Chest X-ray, PA view. Patient: 55 years old, sex M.
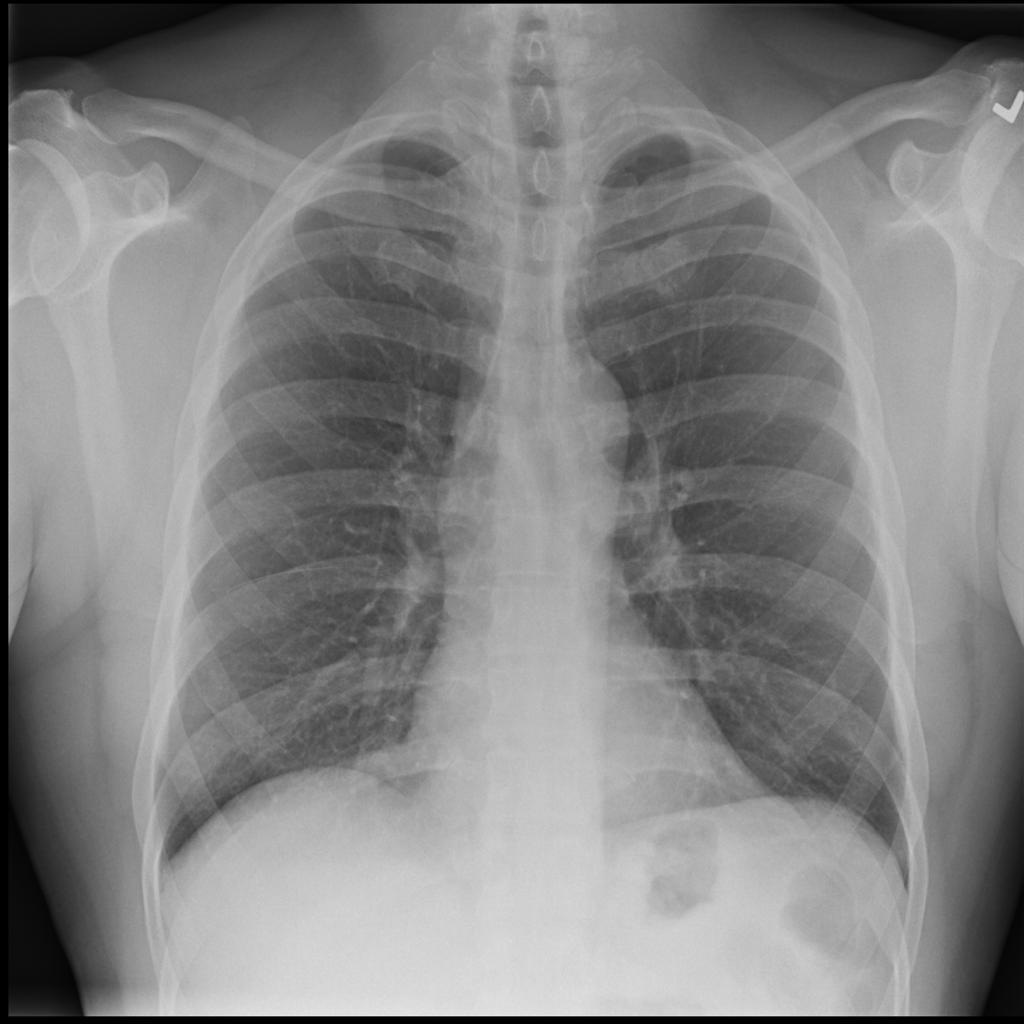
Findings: No Finding